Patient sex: M
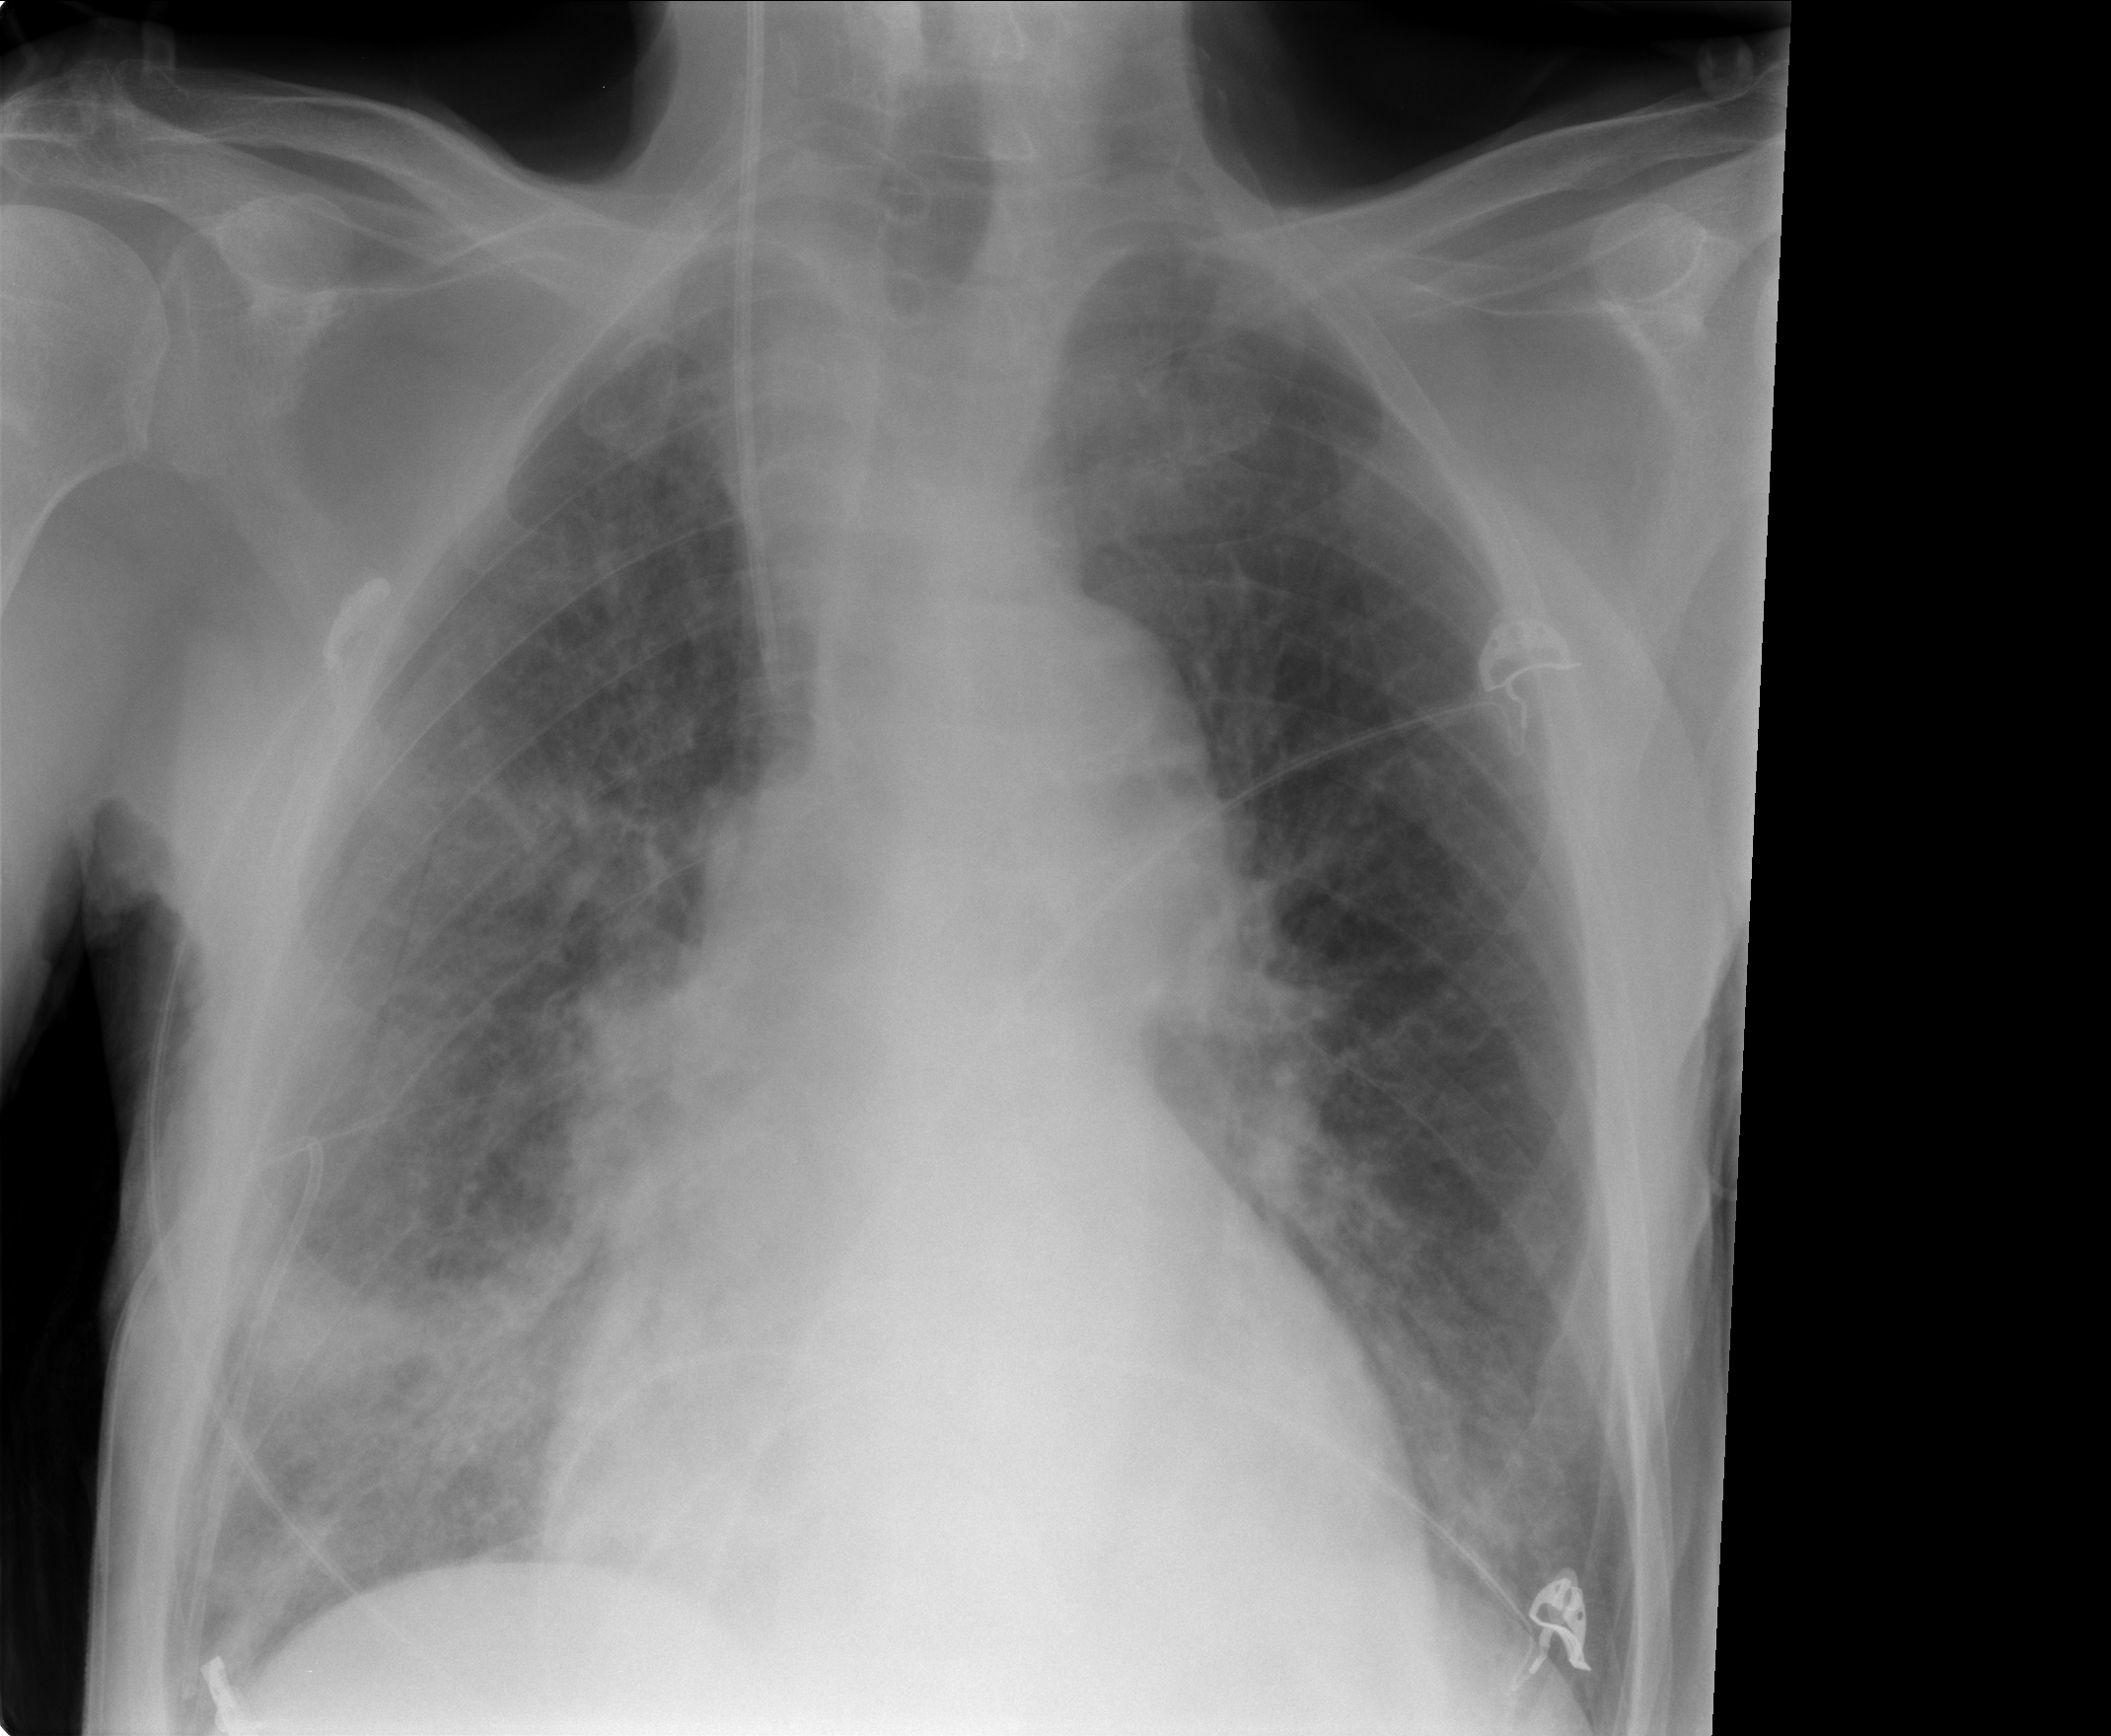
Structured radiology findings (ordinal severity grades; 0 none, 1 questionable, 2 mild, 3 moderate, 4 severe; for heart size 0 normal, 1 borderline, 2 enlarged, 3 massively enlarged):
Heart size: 1
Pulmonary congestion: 3
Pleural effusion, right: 0
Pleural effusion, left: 0
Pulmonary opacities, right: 3
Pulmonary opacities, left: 2
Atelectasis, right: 2
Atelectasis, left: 0